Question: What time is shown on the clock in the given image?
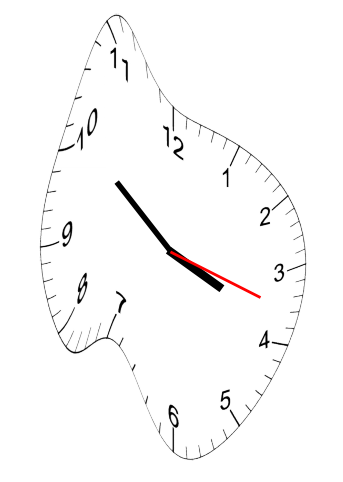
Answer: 03:51:18